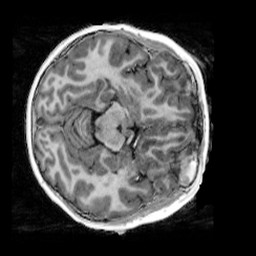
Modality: UNIT1_denoised
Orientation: axial
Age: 9
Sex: female
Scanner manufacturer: siemens
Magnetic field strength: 3 T
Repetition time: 4 s
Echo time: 0.00303 s